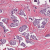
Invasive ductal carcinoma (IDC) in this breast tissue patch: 1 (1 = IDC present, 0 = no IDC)